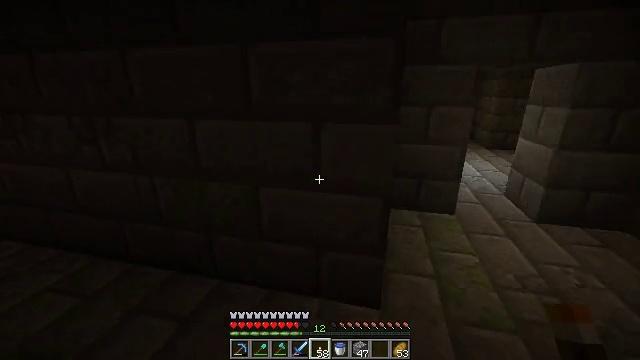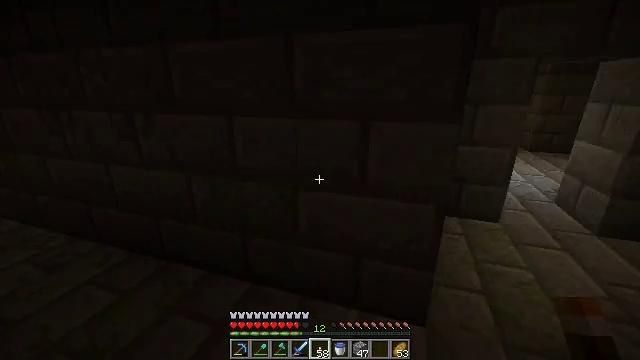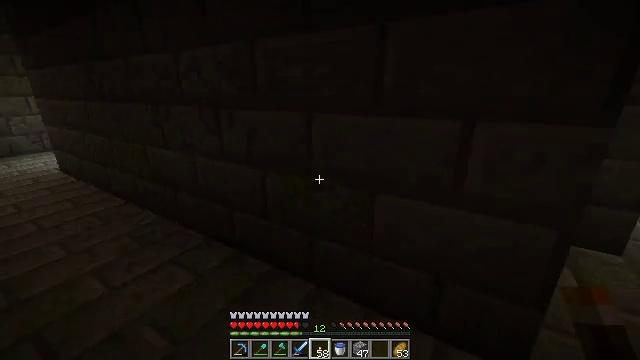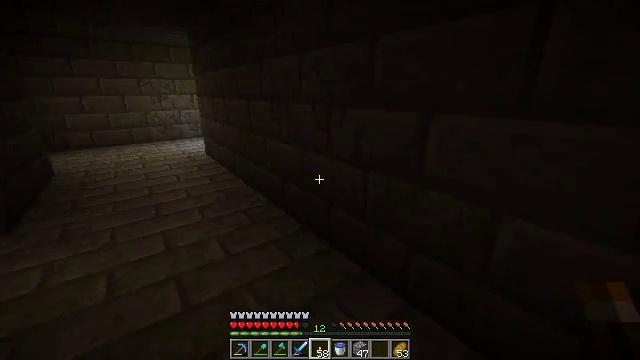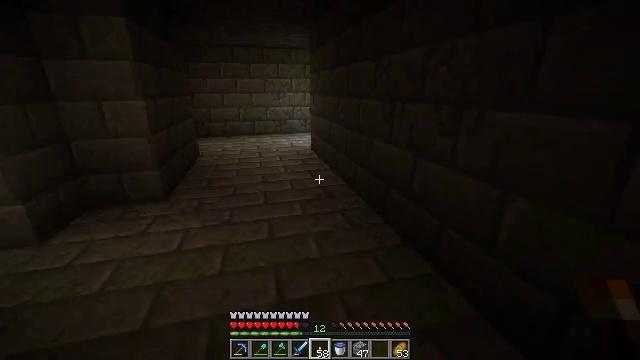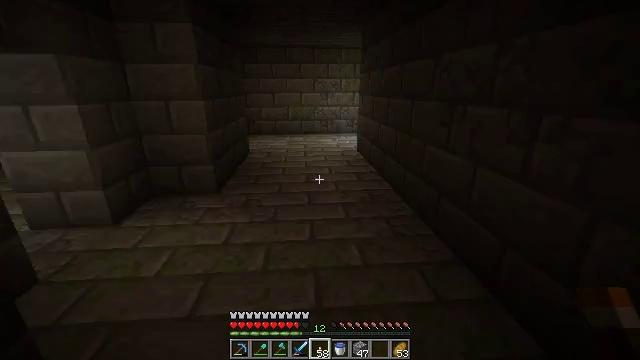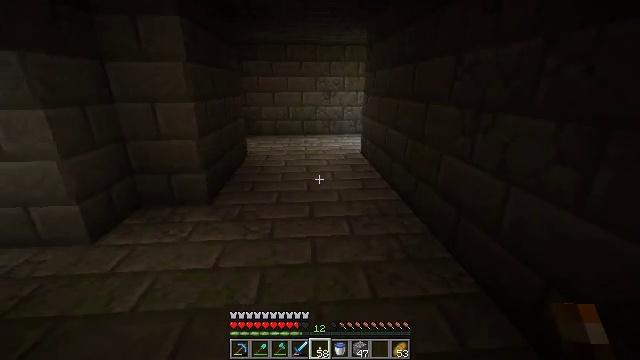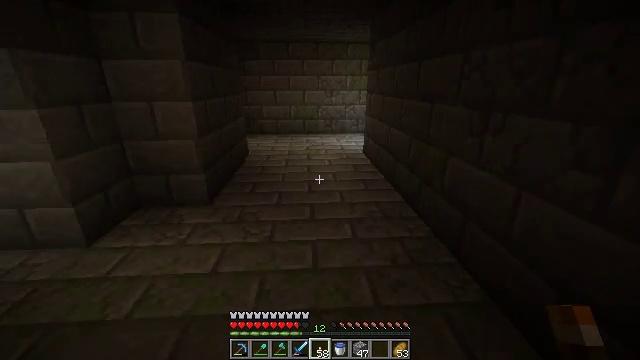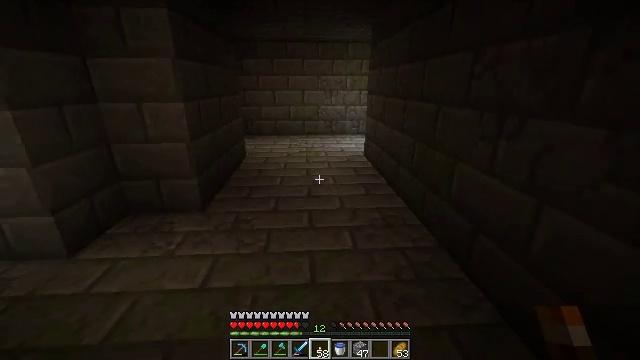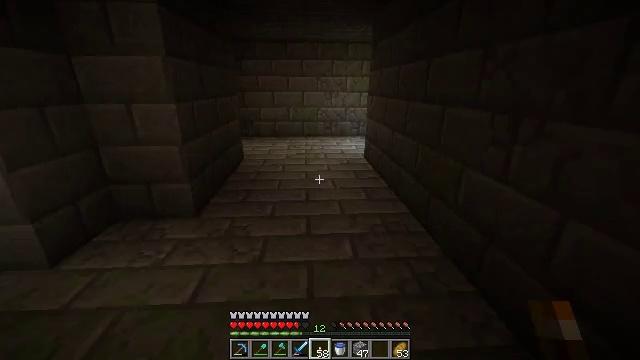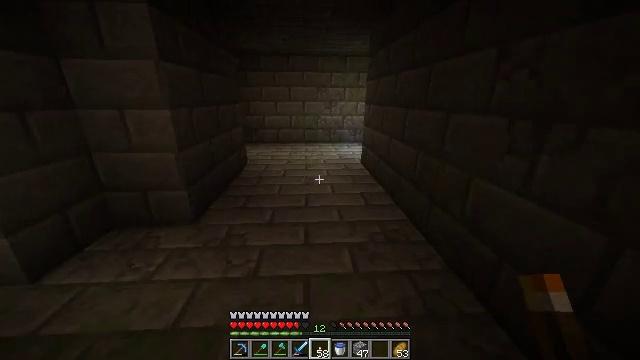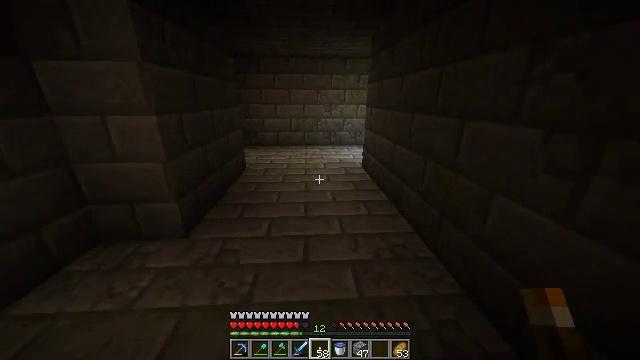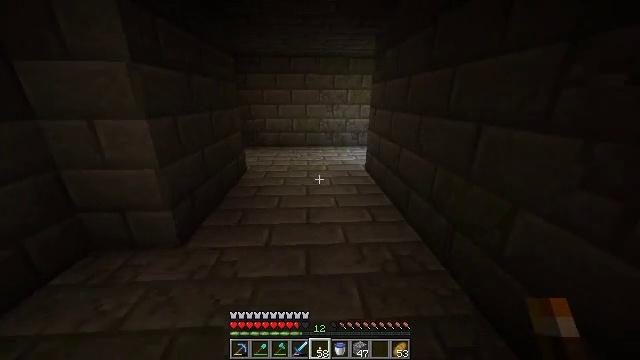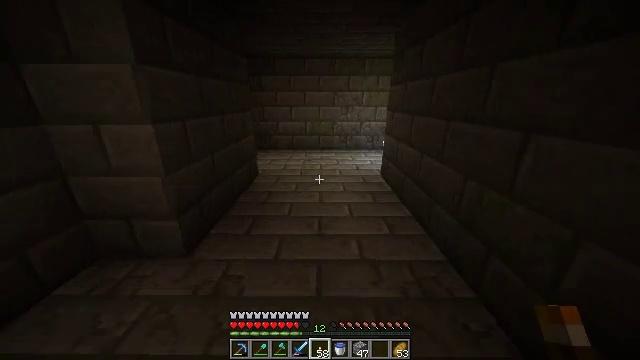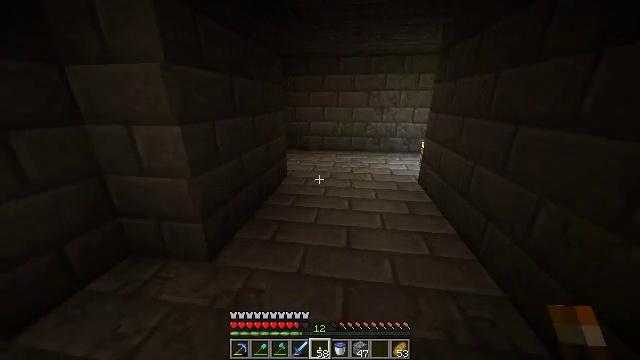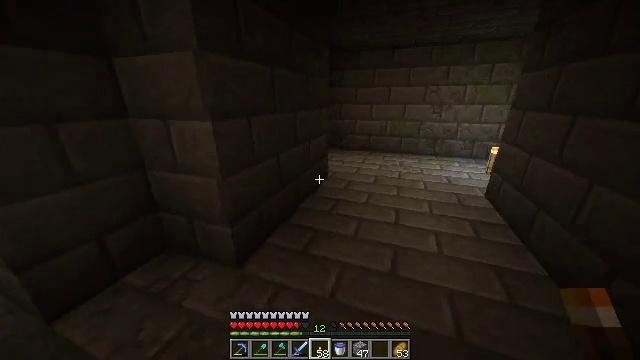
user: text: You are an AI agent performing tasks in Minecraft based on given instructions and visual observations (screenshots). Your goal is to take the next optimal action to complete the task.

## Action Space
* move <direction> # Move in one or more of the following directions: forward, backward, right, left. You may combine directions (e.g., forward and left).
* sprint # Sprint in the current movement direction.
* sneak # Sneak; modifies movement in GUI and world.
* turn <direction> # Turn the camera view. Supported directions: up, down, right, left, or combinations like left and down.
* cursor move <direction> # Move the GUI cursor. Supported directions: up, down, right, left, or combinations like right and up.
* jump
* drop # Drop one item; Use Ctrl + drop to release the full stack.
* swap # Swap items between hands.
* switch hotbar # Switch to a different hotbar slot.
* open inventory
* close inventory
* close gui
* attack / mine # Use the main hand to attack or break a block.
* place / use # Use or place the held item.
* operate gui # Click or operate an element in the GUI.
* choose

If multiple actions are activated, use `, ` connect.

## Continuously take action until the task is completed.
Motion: motion action
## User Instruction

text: Gather materials by mining mossy stone bricks.
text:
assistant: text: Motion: move forward and move left, turn left
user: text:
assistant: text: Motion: move forward and move left, turn left
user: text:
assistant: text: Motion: move forward and move left, turn left
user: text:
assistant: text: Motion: move forward and move left, turn left
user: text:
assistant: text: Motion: move forward, turn left
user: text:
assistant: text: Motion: move forward
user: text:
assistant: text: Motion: move forward
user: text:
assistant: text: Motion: move forward, sprint
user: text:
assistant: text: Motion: move forward, sprint
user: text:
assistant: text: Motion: move forward, sprint
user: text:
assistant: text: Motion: move forward, sprint
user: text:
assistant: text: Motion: move forward, sprint
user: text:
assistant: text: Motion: move forward, sprint, turn left
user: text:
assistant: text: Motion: move forward, sprint, turn left
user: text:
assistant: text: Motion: move forward, sprint, turn left
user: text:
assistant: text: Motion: move forward, sprint, turn left and down
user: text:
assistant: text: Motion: move forward and move right, sprint, turn left
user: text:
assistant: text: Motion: move forward and move right, sprint, turn left
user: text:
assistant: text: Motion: move forward and move right, sprint, turn left
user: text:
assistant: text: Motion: move forward and move right, sprint
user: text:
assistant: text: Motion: move forward and move right, sprint, turn right
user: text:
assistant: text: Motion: move forward and move right, sprint, turn right
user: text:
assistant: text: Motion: move forward and move right, sprint, turn right
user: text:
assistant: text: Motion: move forward and move right, sprint, turn right
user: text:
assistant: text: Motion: move forward and move right, sprint
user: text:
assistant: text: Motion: move forward and move right, sprint
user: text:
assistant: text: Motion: move forward and move right, sprint, turn left
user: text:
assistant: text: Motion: move forward and move right, sprint, turn left
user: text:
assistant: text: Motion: move forward and move right, sprint, turn left
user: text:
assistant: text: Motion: move forward and move right, sprint, turn left